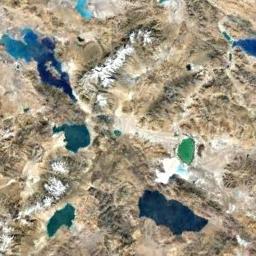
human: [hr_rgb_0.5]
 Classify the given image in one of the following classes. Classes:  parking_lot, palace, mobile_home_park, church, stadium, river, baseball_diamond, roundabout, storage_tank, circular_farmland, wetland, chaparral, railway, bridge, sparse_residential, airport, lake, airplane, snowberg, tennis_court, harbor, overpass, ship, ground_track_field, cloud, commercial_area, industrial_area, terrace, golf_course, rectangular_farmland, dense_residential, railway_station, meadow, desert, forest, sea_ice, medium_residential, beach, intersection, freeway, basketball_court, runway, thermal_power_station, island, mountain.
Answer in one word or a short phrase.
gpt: lake